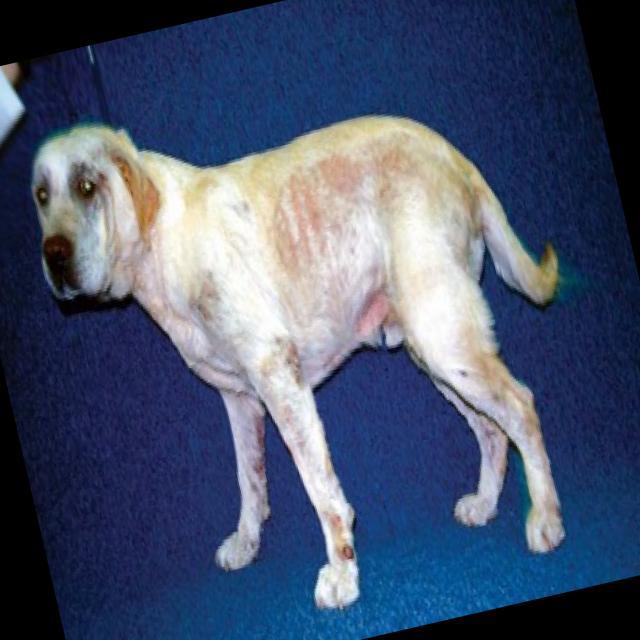
Canine hypersensitivity reaction — allergic skin response with urticaria, erythema, pruritus, and angioedema. May be food, environmental, or flea allergy related.